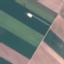
Land use / land cover class: AnnualCrop